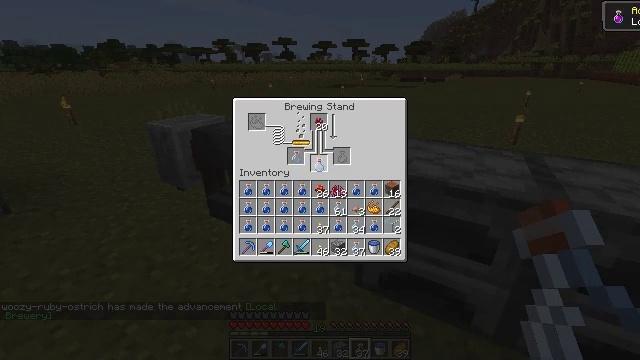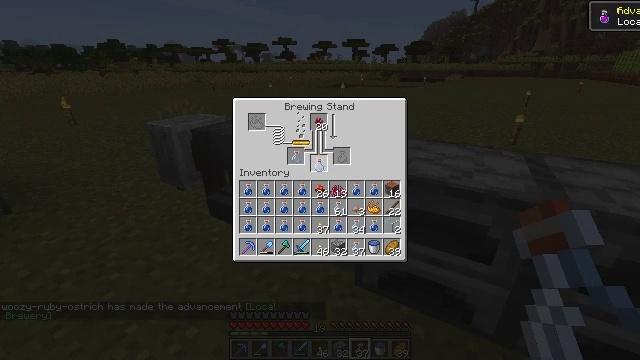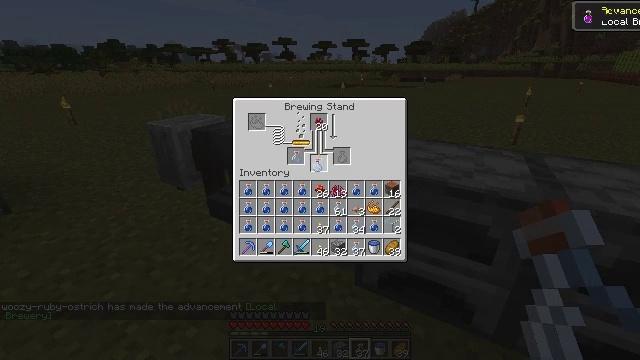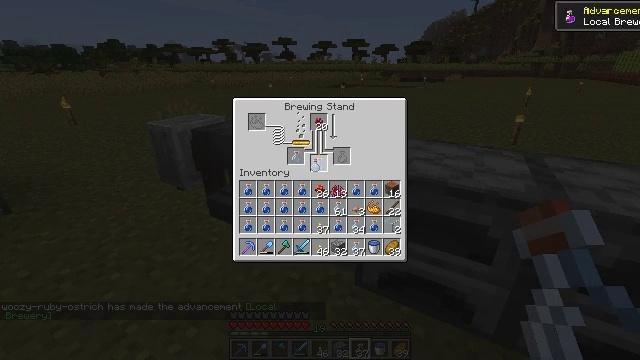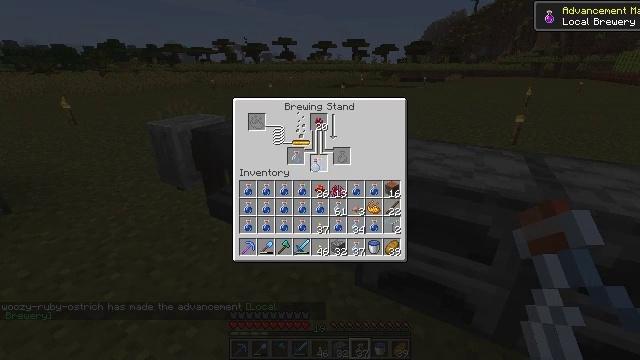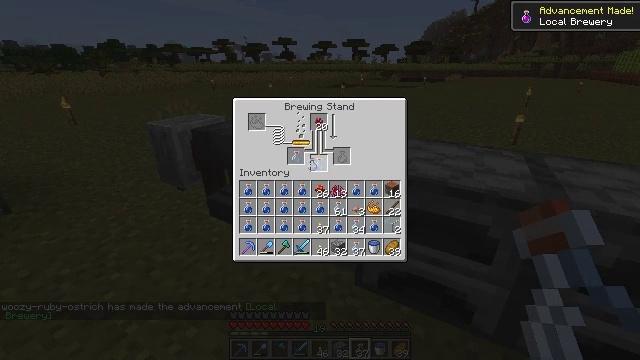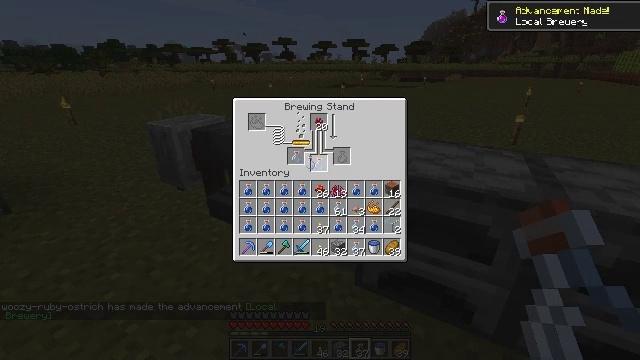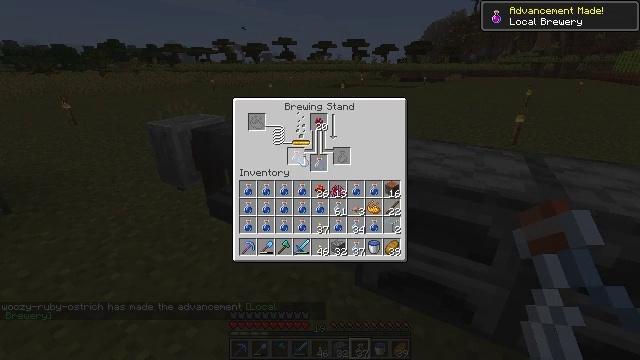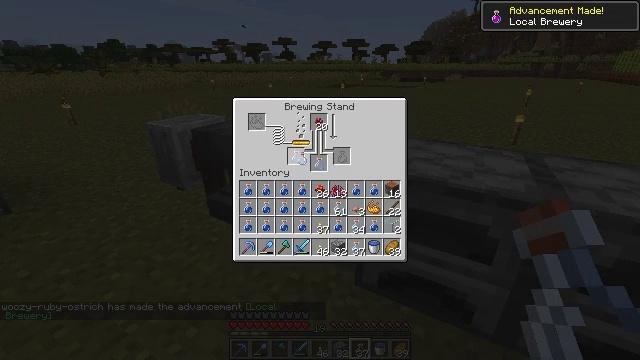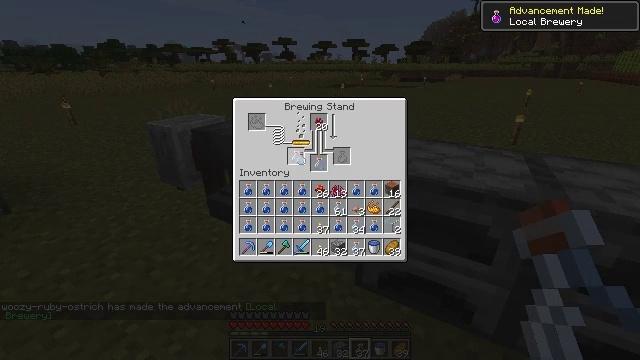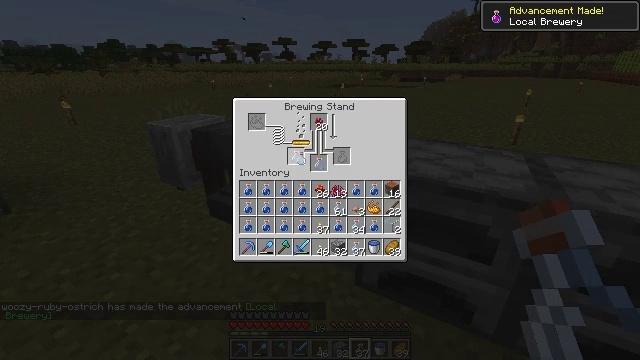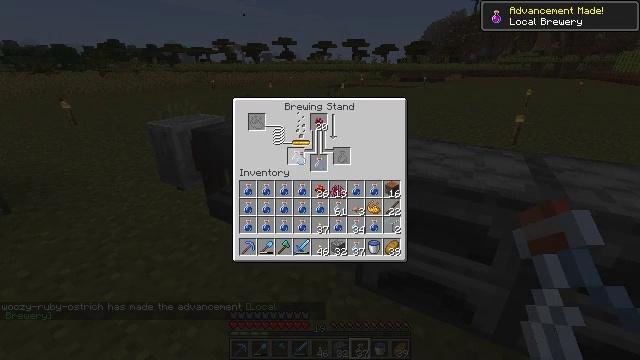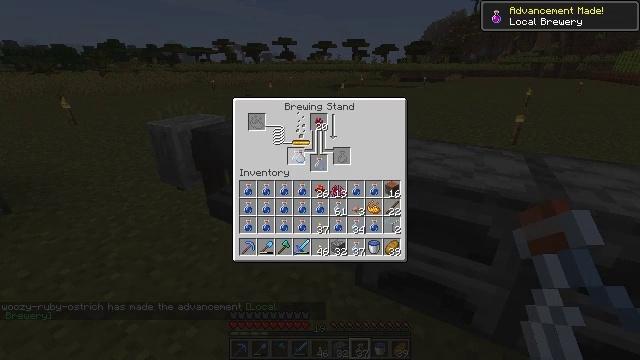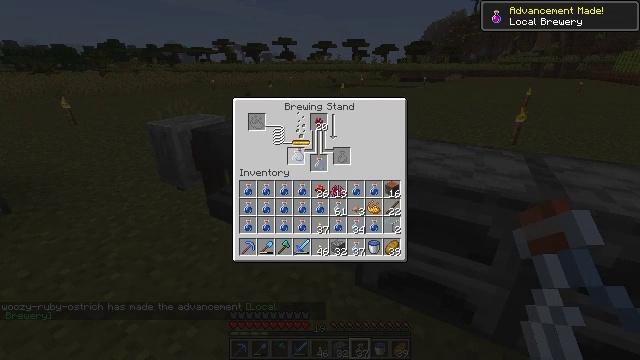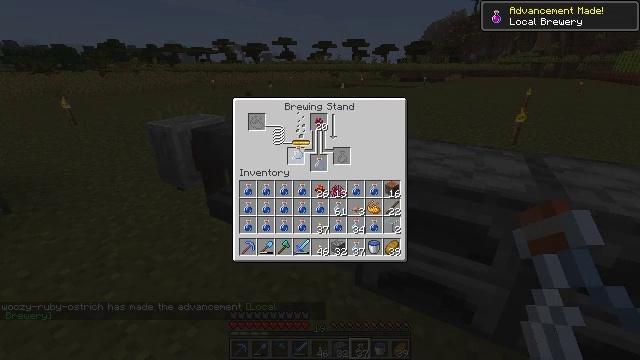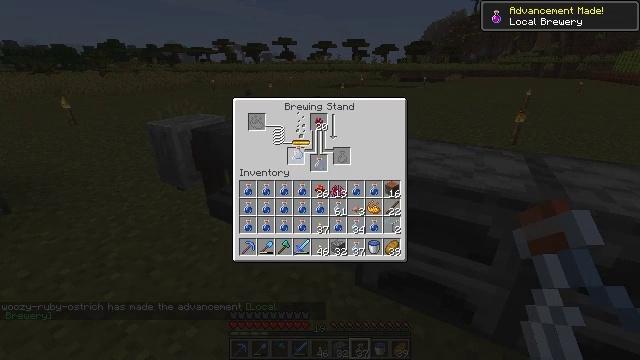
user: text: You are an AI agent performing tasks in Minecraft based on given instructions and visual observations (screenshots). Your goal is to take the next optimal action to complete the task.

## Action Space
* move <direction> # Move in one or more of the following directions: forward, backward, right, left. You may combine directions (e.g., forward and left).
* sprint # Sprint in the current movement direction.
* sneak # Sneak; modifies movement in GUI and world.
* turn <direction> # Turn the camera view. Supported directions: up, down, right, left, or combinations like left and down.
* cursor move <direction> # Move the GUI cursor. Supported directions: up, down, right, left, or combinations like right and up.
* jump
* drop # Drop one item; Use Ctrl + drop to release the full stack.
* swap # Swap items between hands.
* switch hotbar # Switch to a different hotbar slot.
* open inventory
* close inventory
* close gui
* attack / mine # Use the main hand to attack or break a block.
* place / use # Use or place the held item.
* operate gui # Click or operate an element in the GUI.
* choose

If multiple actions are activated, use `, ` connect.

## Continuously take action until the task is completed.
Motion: motion action
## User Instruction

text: Remove a glass bottle from the inventory.
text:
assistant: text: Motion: no_op
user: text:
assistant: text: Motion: no_op
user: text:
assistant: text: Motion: no_op
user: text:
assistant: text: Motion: no_op
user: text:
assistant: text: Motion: no_op
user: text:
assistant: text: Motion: no_op
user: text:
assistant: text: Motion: no_op
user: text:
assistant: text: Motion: no_op
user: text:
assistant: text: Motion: operate gui
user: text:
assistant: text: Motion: operate gui
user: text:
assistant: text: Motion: operate gui
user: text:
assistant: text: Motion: no_op
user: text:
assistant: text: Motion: no_op
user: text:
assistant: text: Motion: no_op
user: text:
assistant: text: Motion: no_op
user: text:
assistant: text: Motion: no_op
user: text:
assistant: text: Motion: no_op
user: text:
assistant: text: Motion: operate gui
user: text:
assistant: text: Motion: operate gui
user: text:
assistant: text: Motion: operate gui
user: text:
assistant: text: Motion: operate gui
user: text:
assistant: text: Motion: no_op
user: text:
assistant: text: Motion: cursor move right
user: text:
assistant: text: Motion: no_op
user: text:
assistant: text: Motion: no_op
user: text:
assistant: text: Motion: no_op
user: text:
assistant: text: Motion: no_op
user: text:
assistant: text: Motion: operate gui
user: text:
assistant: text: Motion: operate gui
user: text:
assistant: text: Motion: operate gui